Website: lowes
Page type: order-returns
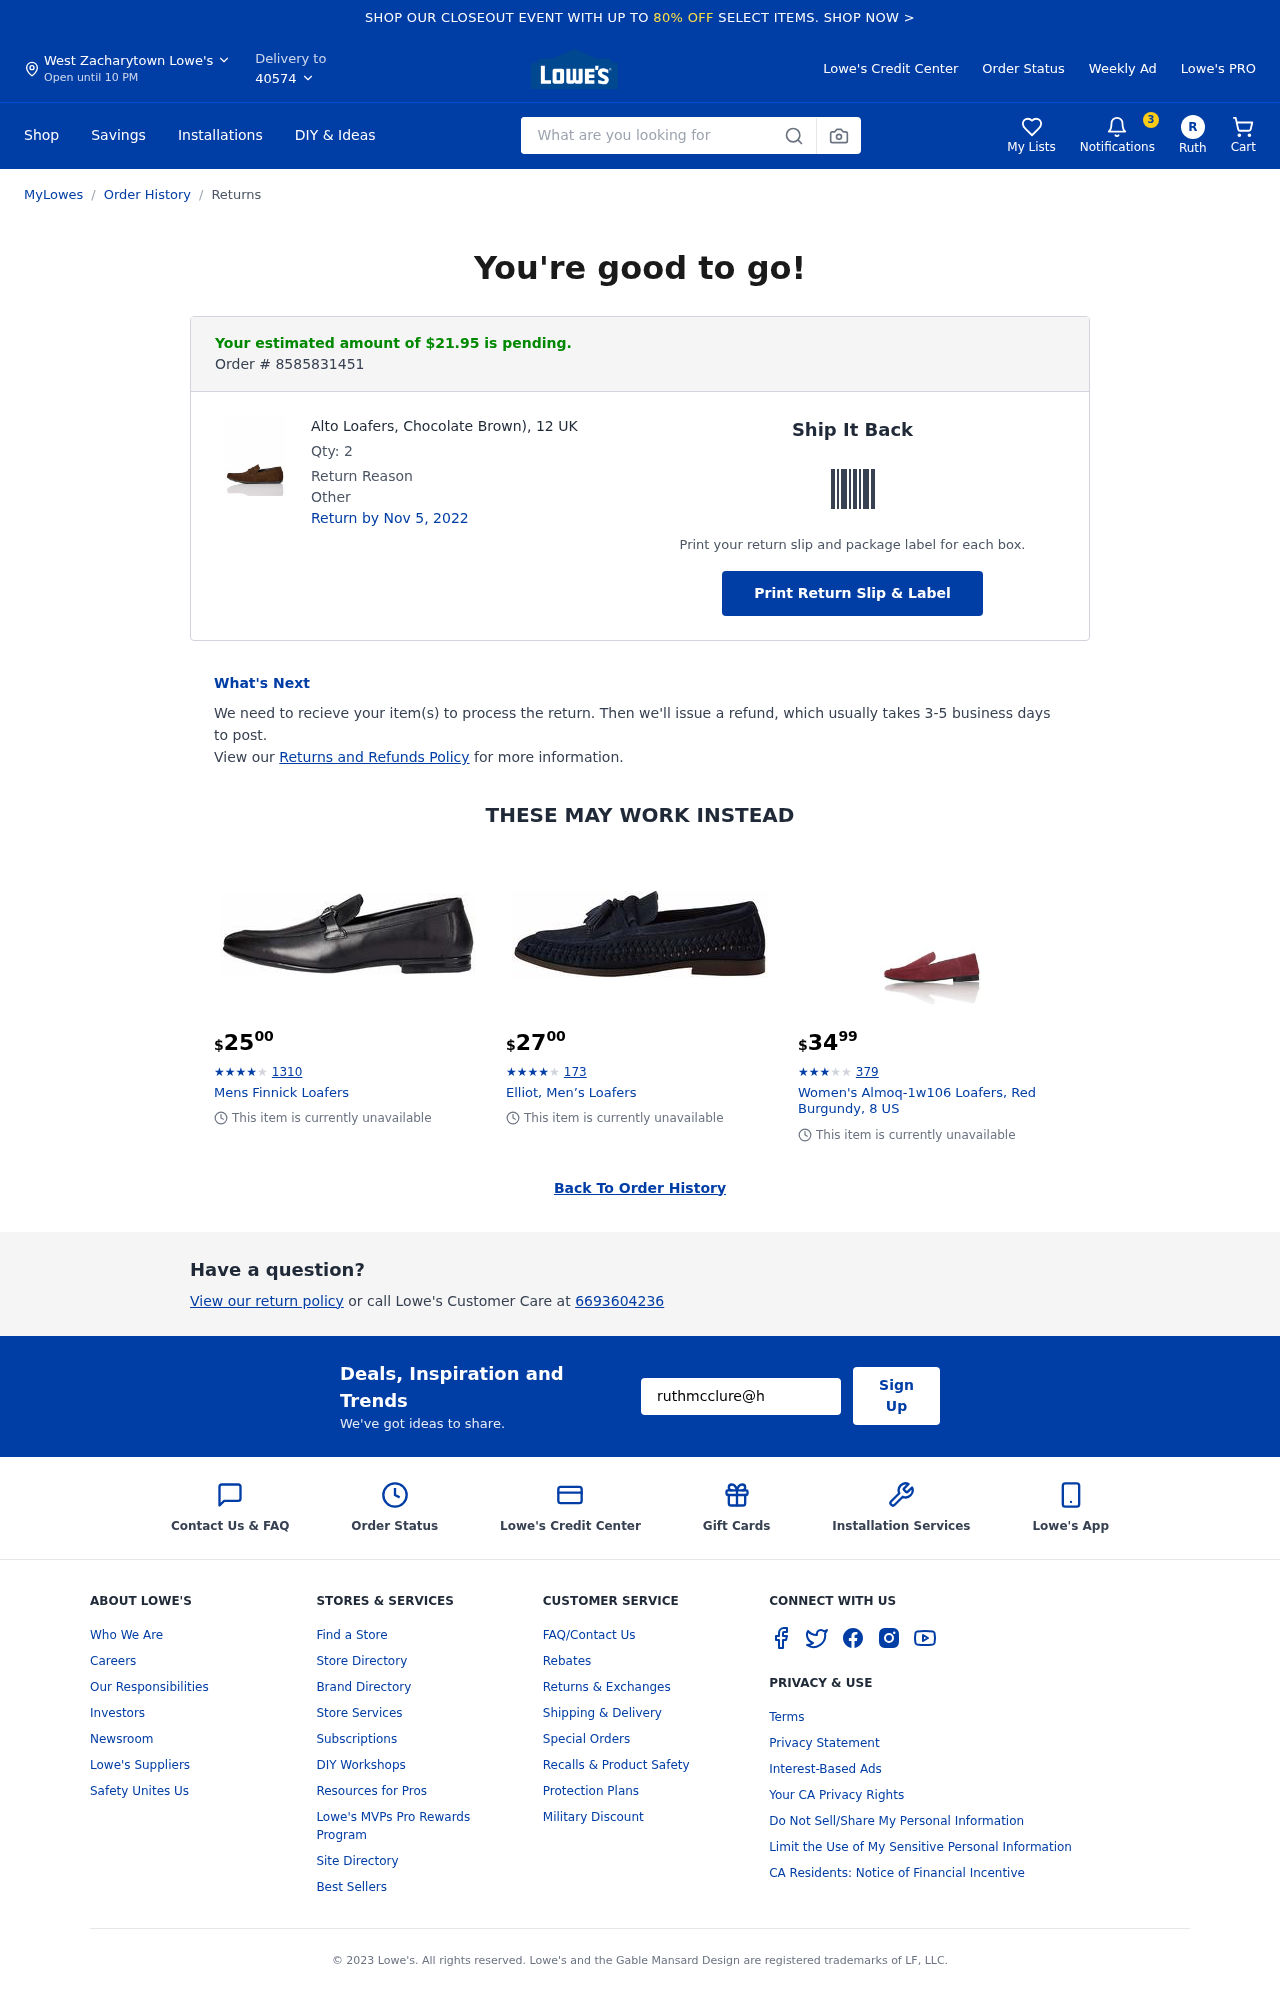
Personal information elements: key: PII_CITY
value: West Zacharytown
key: PII_EMAIL
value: ruthmcclure@hotmail.com
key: PII_FIRSTNAME
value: Ruth
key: PII_PHONE
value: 6693604236
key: PII_POSTCODE
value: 40574
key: PII_FIRSTNAME_INITIAL
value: R
Product elements: key: PRODUCT1_NAME
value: Alto Loafers, Chocolate Brown), 12 UK
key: PRODUCT1_QUANTITY
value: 2
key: PRODUCT2_NAME
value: Mens Finnick Loafers
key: PRODUCT2_NUM_RATINGS
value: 1310
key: PRODUCT2_PRICE
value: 25
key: PRODUCT2_RATING
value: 4.4
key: PRODUCT3_NAME
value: Elliot, Men’s Loafers
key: PRODUCT3_NUM_RATINGS
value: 173
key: PRODUCT3_PRICE
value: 27
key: PRODUCT3_RATING
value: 4.2
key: PRODUCT4_NAME
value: Women's Almoq-1w106 Loafers, Red Burgundy, 8 US
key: PRODUCT4_NUM_RATINGS
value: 379
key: PRODUCT4_PRICE
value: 34.99
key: PRODUCT4_RATING
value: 3.9
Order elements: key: ORDER_NUM_ITEMS
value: Cart
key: ORDER_TOTAL
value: Your estimated amount of $21.95 is pending.
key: ORDER_ID
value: Order # 8585831451
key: ORDER_RETURN_BY_DATE
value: Return by Nov 5, 2022
Search elements: key: HEADER_SEARCH
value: What are you looking for
Other elements: key: NOTIFICATION_COUNT
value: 3